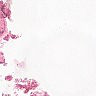
Metastatic tissue present: no